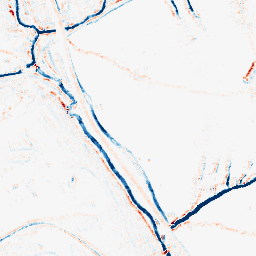
Category: morphological
Decomposition family: morphological_square
Decomposition parameters: operation: average
size: 5
Upsampling method: regularized
Upsampling parameters: scale: 4
lambda_reg: 0.001
Upsampling scale: 4